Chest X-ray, PA view. Patient: 62 years old, sex F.
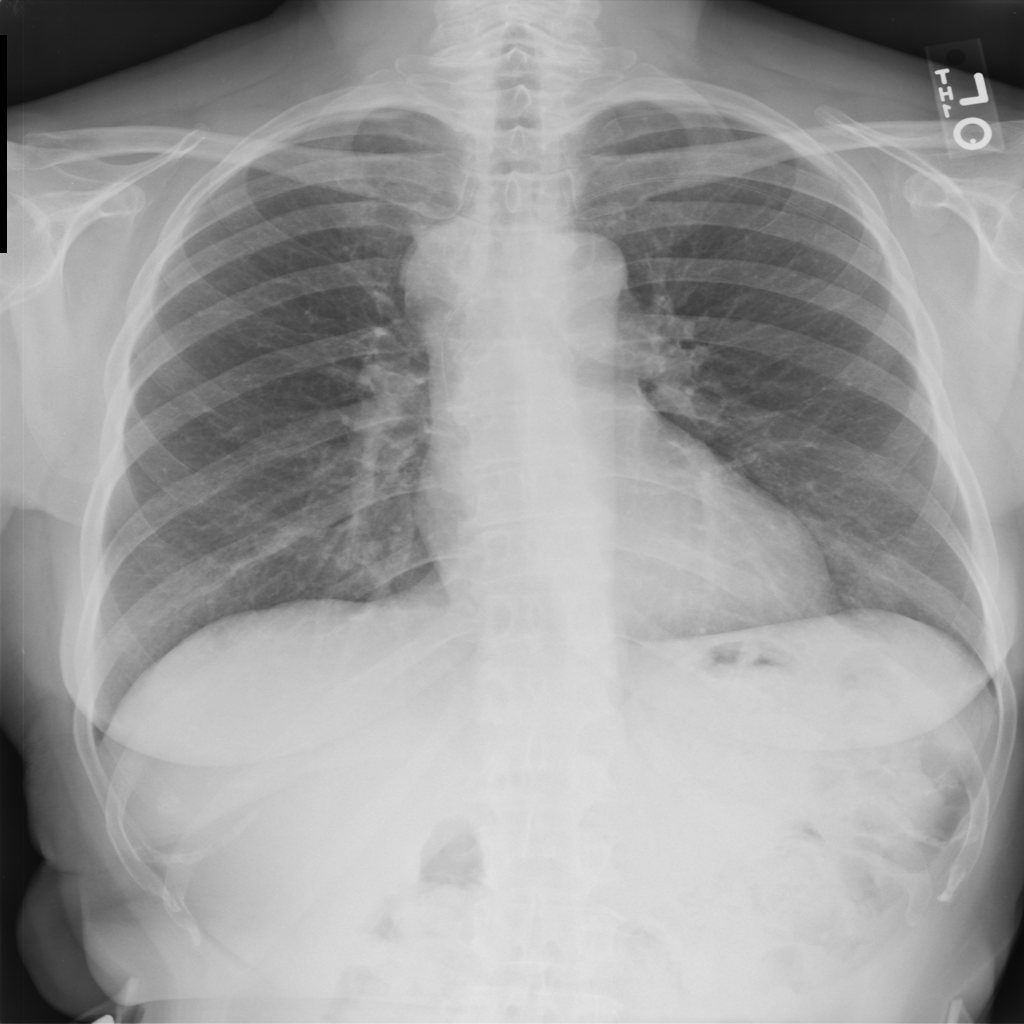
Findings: No Finding